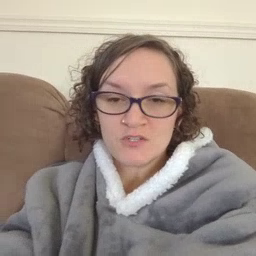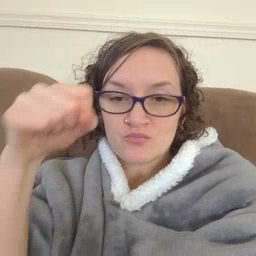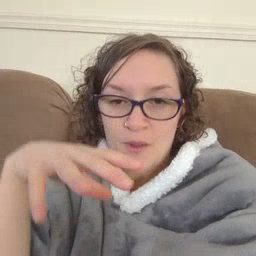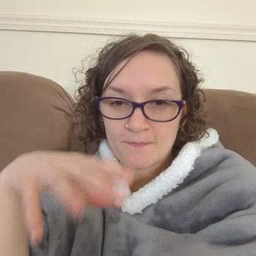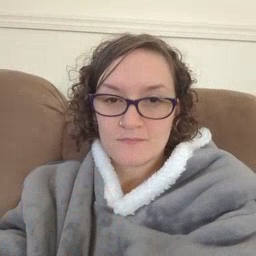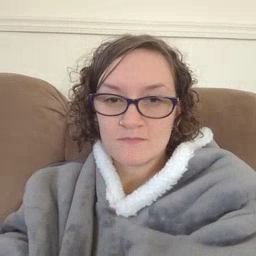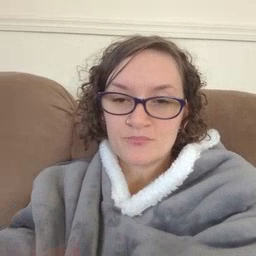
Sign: drop